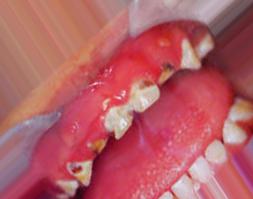
Condition: Caries